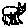
Label: cat